Field crop: maize
Growth stage: 1
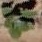
Species: chenopodium